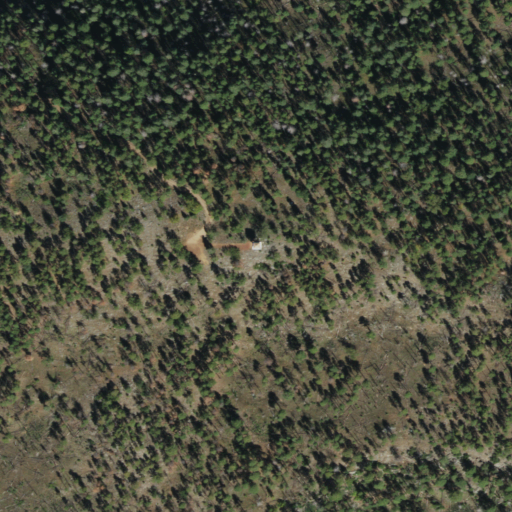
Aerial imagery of mountain in Arizona named East Pocket Knob containing evergreen forest and shrub